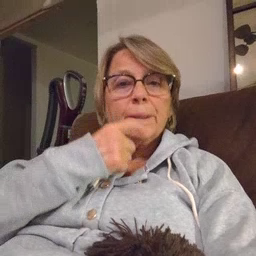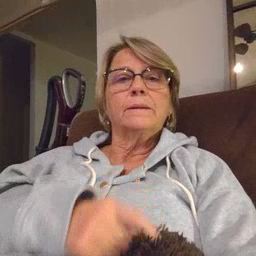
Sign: lips